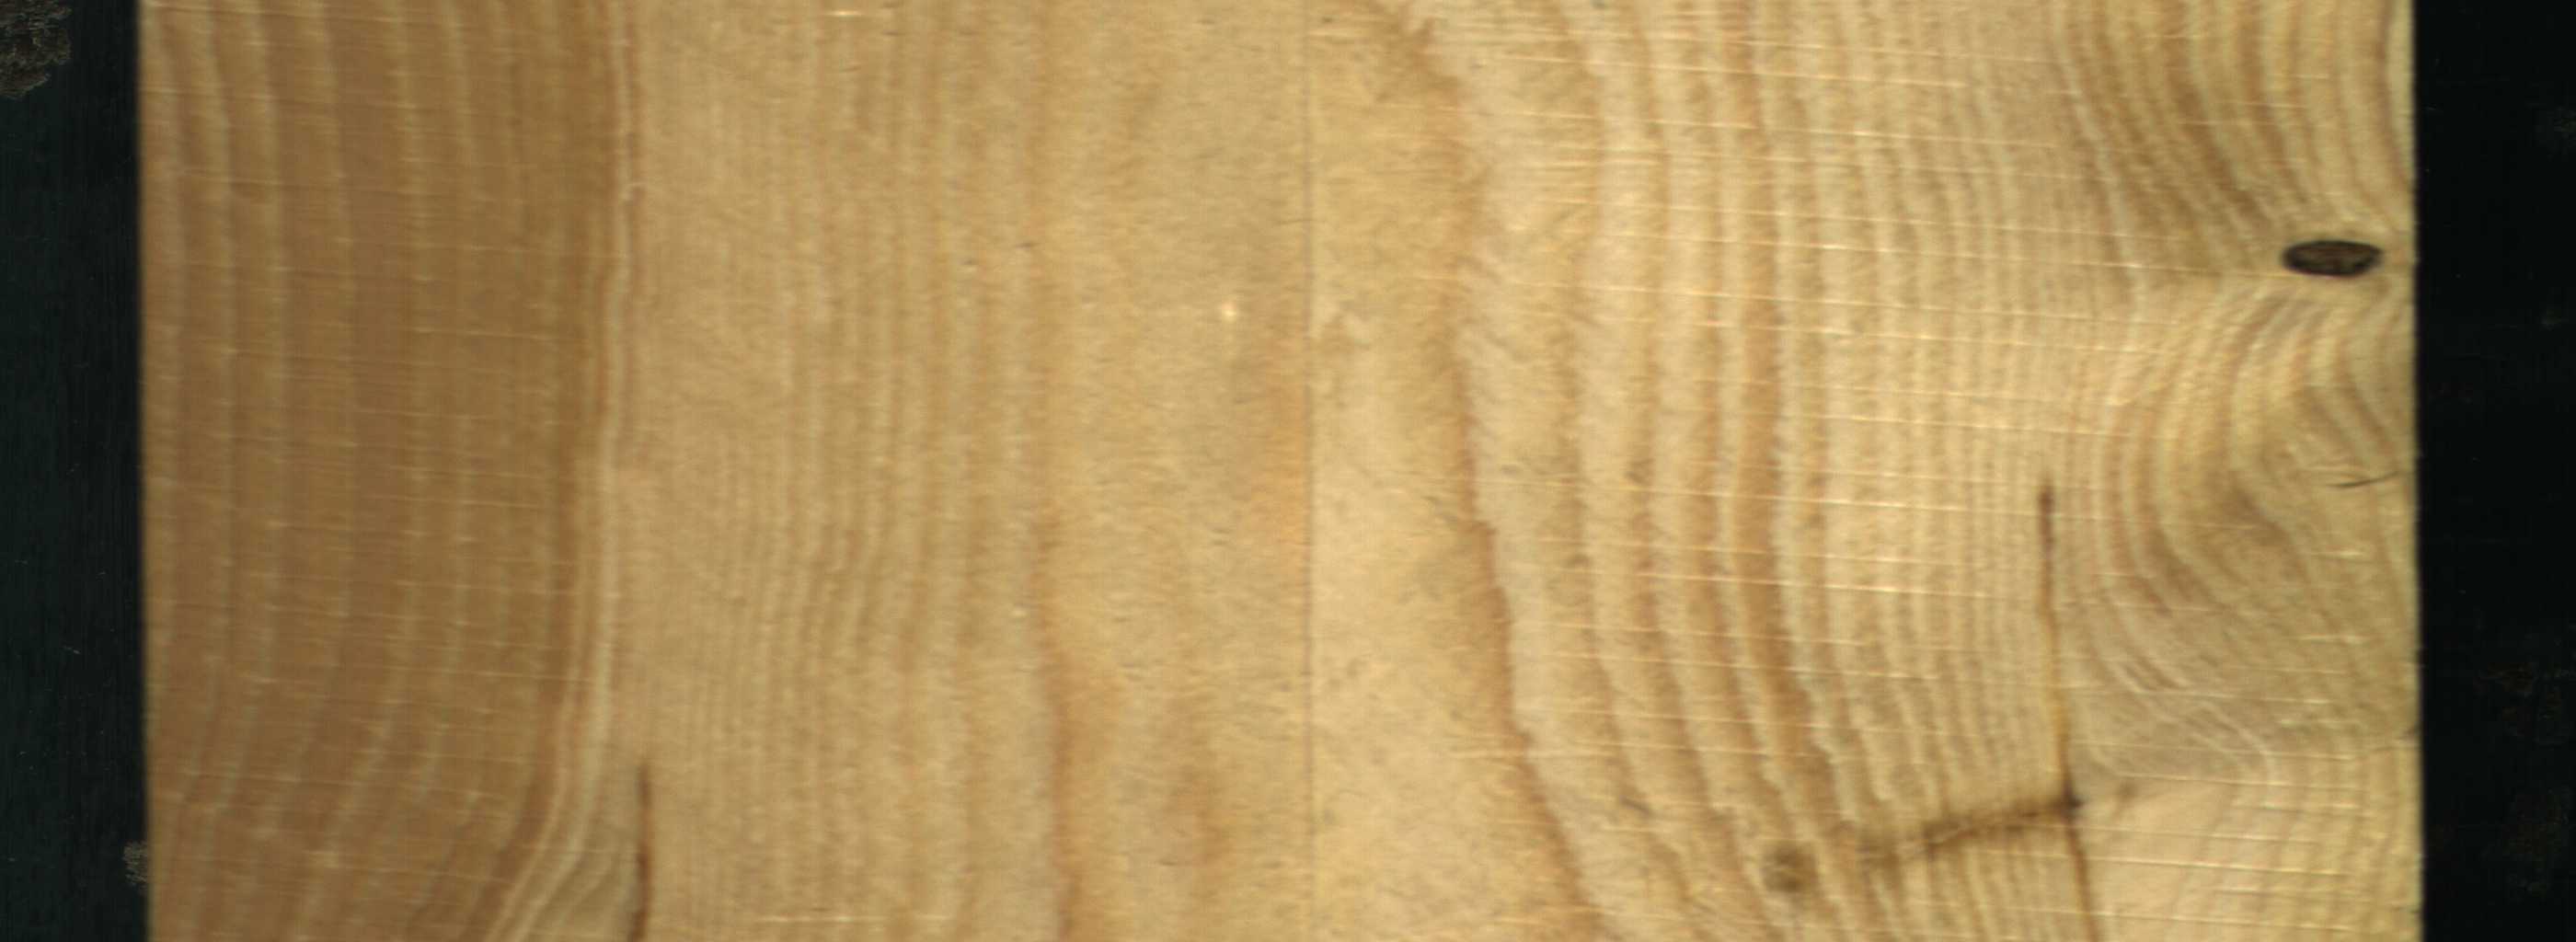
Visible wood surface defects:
resin
resin
Dead_Knot